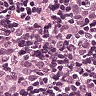
Metastatic tissue present: yes